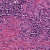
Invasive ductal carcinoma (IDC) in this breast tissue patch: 1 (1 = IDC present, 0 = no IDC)